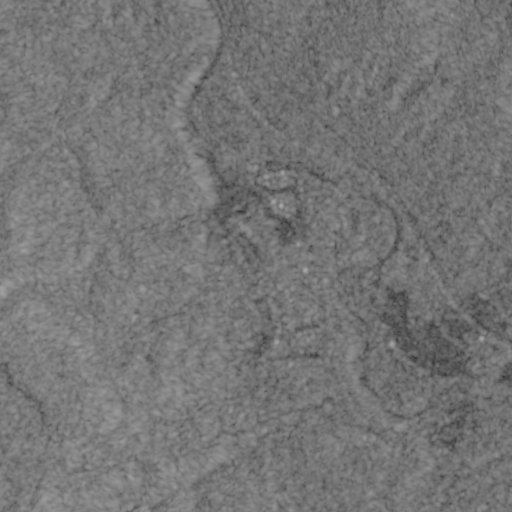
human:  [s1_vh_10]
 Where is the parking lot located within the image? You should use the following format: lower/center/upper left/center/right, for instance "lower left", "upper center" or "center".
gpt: The parking lot is located in the lower left of the image.
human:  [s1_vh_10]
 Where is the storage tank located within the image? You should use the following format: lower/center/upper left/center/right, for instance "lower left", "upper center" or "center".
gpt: The storage tank is located in the center left of the image.
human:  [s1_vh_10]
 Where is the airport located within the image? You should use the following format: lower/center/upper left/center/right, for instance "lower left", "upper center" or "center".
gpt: There is no airport in the image.

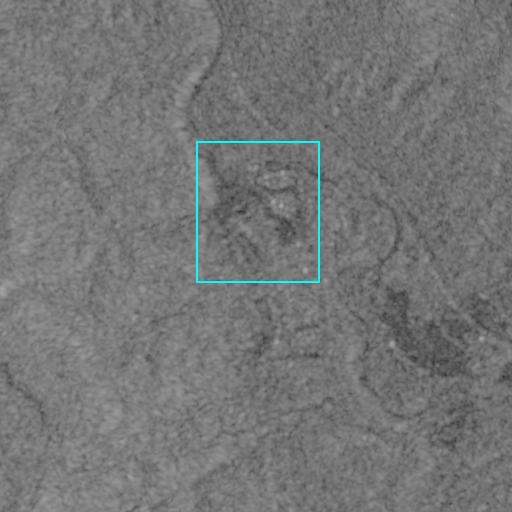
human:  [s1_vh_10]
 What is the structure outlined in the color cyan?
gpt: The structure outlined in cyan is a park.
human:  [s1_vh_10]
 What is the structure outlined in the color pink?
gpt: There is no pink outline.